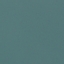
Land use / land cover: SeaLake